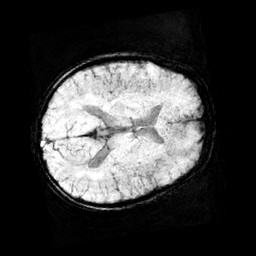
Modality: minIP
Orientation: axial
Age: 9
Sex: male
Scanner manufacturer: siemens
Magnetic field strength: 3 T
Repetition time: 0.027 s
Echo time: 0.02 s